Brain MRI, t2w sequence, axial 2D slice.
Patient: age 53, sex F, weight 90 kg, height 1.9 m
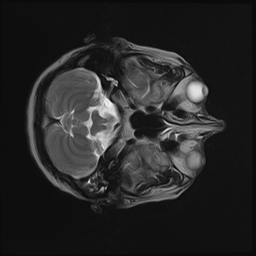